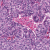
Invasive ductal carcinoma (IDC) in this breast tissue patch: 0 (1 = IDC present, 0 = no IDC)